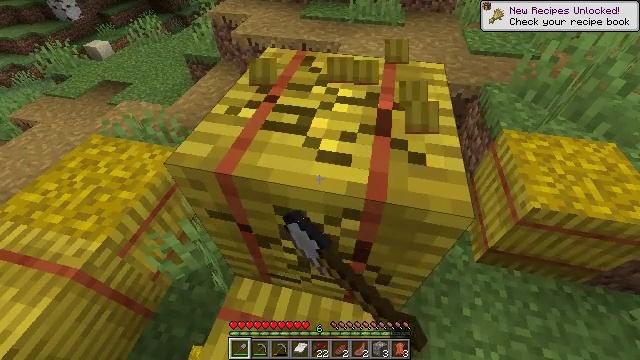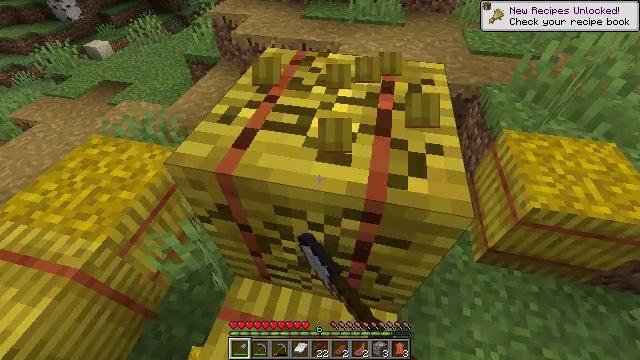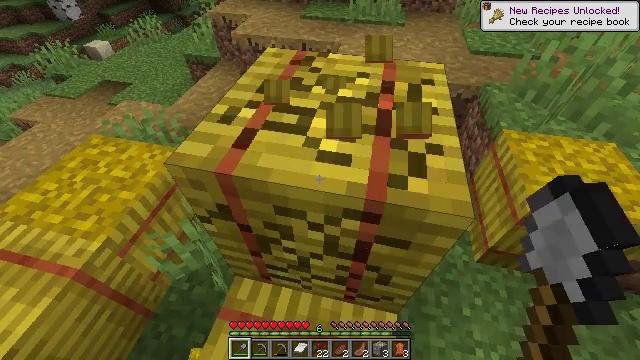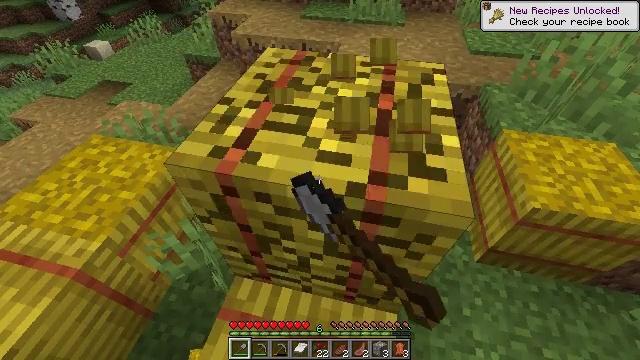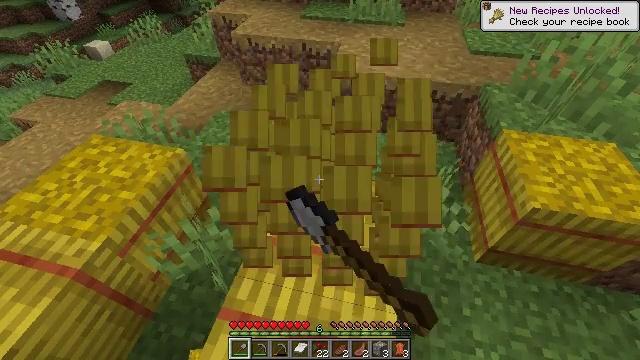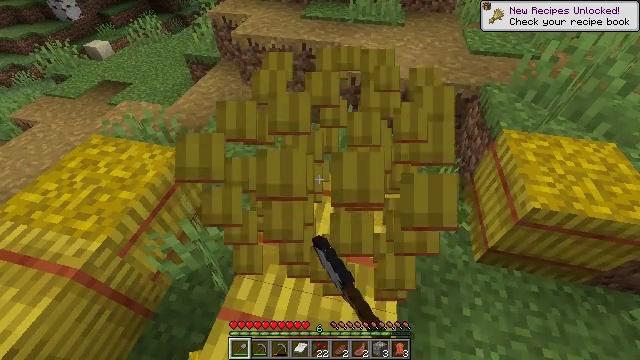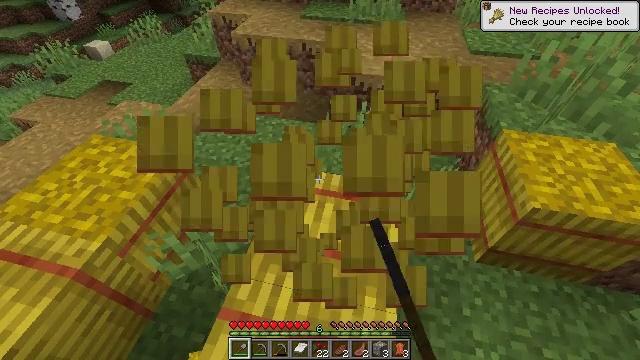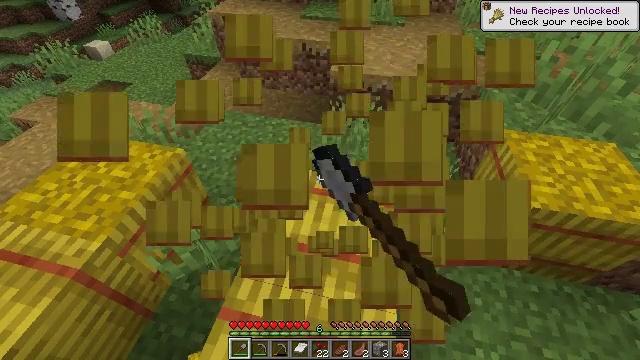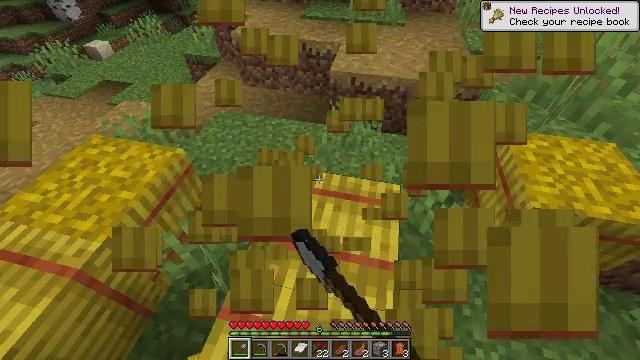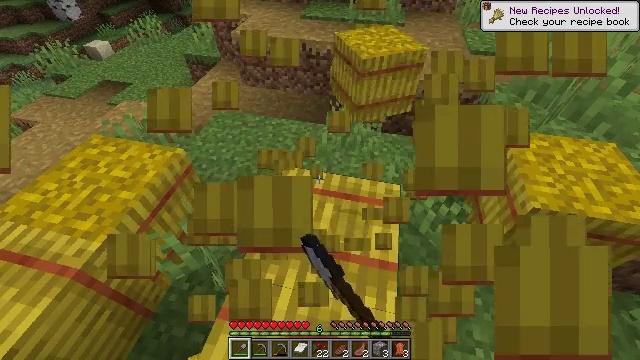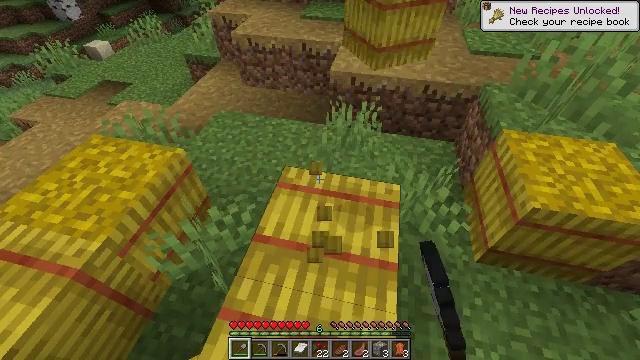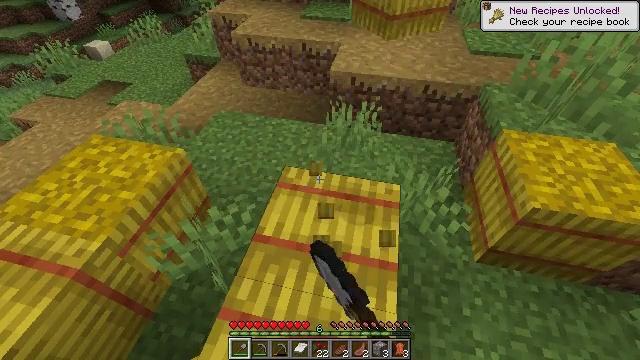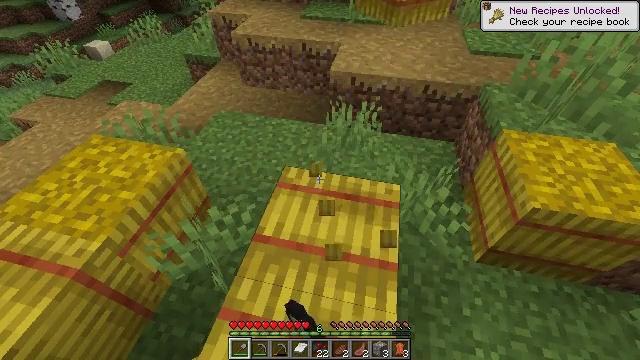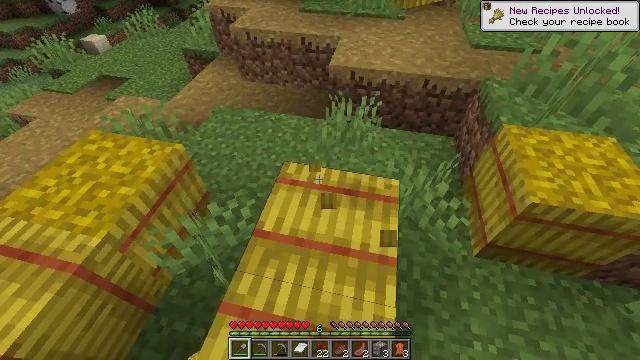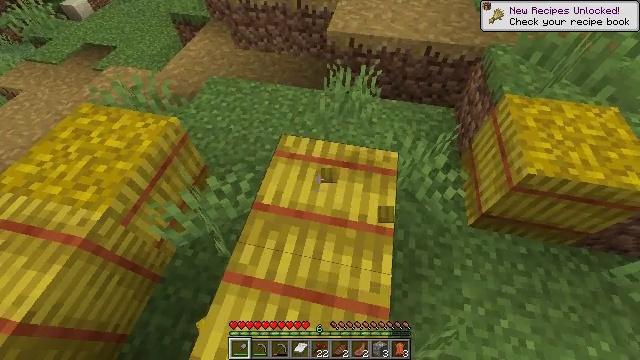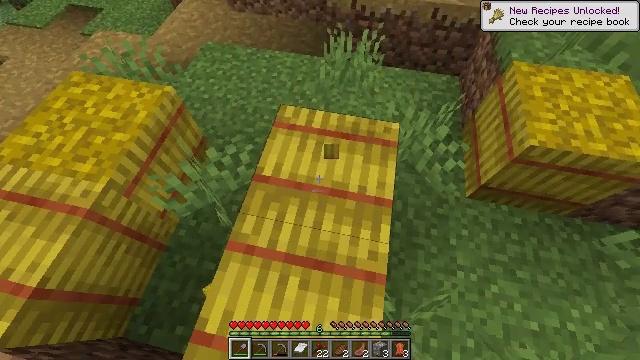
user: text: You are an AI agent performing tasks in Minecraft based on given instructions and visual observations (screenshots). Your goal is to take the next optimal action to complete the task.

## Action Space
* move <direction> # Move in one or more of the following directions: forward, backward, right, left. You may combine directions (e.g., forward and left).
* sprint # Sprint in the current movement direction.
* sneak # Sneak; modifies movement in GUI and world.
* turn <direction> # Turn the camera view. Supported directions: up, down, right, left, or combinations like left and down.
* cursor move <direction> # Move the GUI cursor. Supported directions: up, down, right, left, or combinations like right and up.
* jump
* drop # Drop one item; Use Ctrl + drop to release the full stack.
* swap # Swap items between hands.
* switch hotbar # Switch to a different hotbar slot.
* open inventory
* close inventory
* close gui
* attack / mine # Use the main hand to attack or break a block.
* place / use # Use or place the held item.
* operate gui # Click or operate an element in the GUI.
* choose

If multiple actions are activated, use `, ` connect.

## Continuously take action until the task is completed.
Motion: motion action
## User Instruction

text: Attack the hay block to get hay.
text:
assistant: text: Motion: attack / mine
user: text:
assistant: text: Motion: attack / mine
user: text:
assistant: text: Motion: attack / mine
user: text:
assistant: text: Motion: attack / mine
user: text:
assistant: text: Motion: attack / mine
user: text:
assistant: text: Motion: attack / mine
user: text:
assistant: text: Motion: attack / mine
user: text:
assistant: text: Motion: attack / mine
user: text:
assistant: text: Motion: attack / mine
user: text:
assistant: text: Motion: attack / mine
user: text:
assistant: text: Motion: no_op
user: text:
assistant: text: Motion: no_op
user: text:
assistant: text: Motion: turn down
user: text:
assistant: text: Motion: turn down
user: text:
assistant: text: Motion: turn down
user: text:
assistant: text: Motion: turn down
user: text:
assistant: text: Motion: turn down
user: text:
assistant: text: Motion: no_op
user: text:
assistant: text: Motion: attack / mine
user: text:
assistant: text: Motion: attack / mine
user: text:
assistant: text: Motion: attack / mine
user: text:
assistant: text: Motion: attack / mine
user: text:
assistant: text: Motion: attack / mine
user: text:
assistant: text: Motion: attack / mine
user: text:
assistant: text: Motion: attack / mine
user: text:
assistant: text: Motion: attack / mine
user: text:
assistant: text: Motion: attack / mine
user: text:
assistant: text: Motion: attack / mine
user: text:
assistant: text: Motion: attack / mine
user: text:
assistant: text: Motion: attack / mine